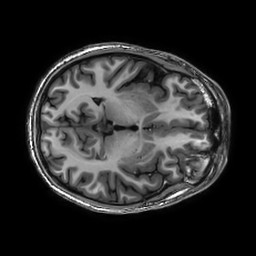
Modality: T1w
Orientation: axial
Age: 23
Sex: male
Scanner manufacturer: philips
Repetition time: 0.008095 s
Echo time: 0.00373 s